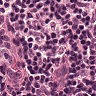
Metastatic tissue present: no